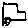
Label: car